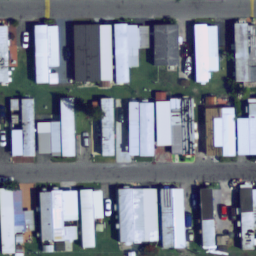
Label: residential